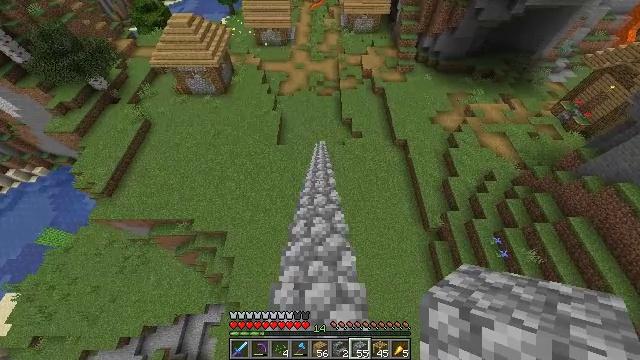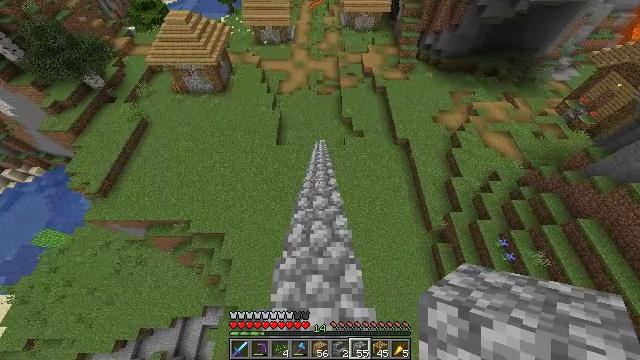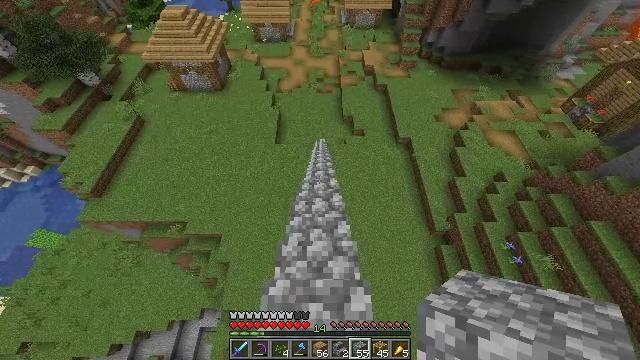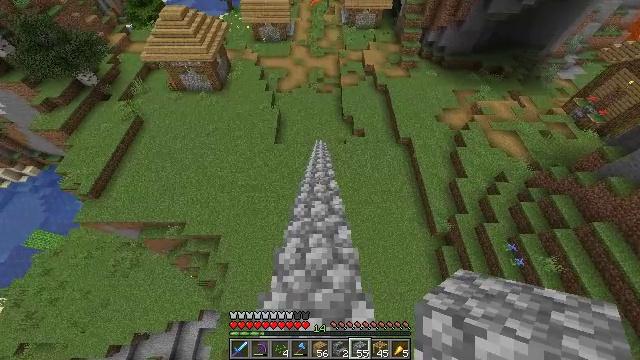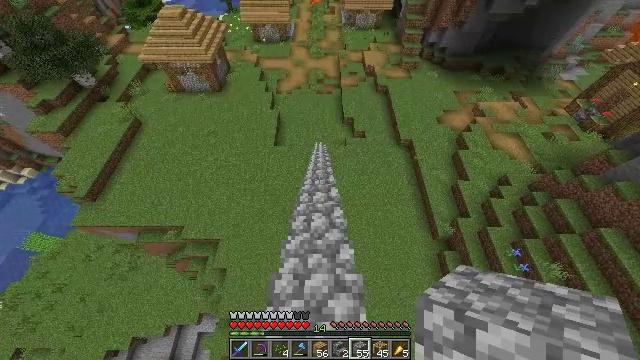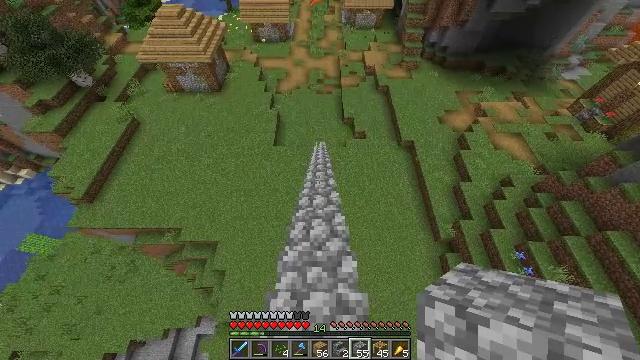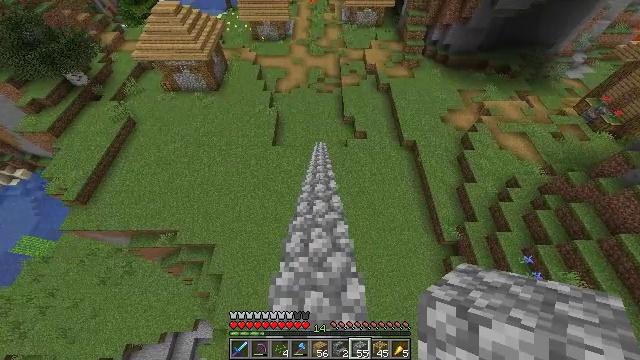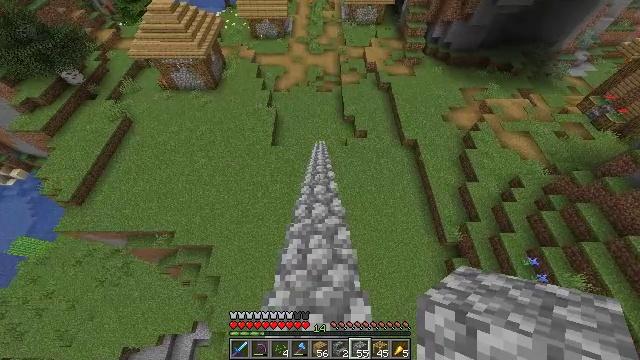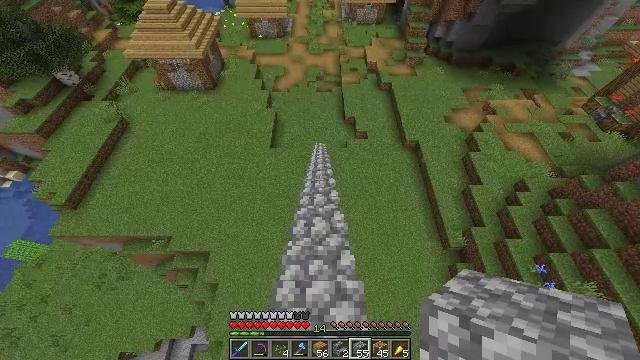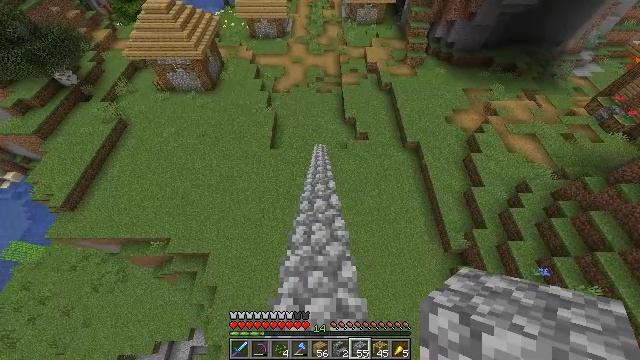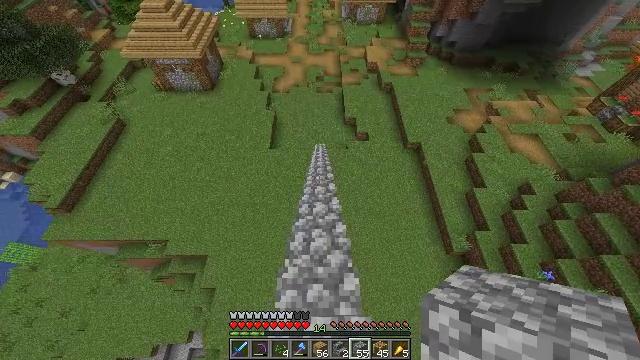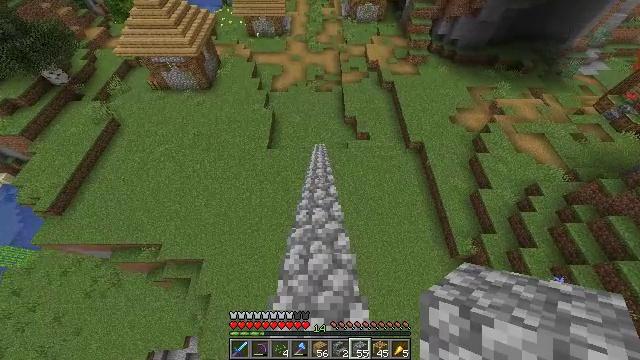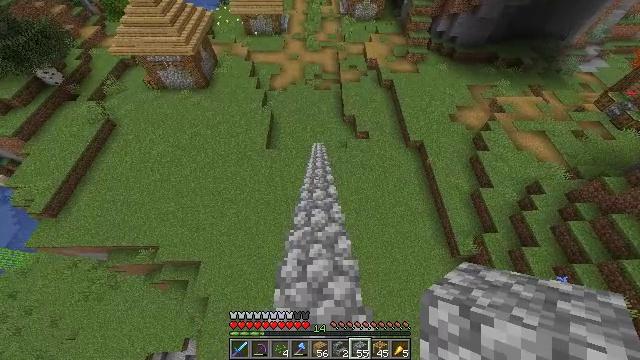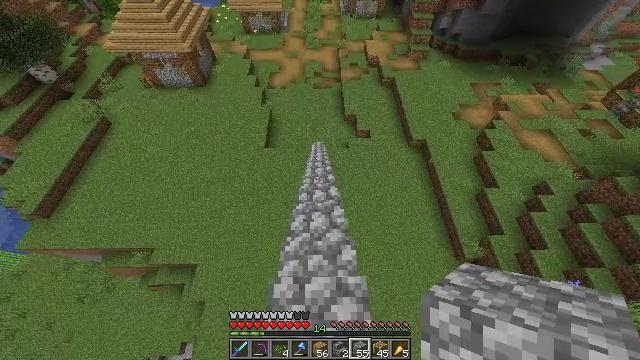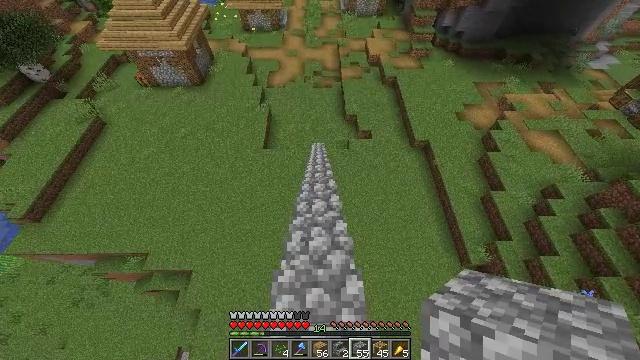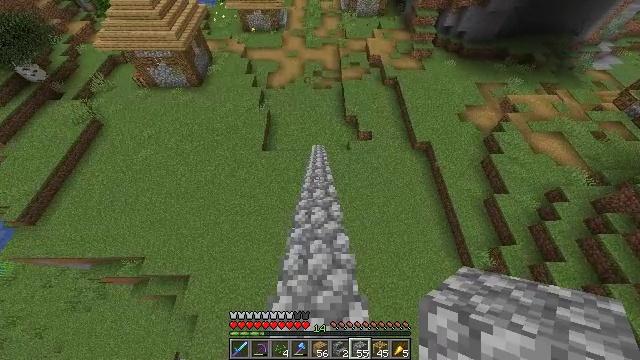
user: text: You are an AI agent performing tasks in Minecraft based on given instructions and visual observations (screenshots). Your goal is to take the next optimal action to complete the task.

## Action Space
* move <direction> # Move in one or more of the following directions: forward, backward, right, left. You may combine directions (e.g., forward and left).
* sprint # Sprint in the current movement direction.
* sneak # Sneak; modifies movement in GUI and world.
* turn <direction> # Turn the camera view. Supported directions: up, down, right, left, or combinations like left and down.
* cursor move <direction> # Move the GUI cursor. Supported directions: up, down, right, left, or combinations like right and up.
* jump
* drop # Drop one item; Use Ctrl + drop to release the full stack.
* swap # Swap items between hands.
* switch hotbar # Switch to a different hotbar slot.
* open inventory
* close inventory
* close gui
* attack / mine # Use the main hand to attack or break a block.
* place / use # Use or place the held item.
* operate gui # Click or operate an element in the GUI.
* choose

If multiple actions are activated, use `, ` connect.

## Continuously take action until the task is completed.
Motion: motion action
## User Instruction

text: Mine scaffolding to move it.
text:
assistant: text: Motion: move forward
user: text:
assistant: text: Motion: move forward, sprint
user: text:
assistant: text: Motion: move forward, sprint
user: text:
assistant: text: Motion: move forward, sprint
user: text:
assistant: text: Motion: move forward, sprint
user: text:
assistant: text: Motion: move forward, sprint
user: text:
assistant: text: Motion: move forward
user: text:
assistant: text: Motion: move forward
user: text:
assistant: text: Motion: move forward
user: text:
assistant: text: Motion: move forward
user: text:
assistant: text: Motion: move forward
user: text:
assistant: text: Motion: move forward
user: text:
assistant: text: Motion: move forward
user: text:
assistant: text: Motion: move forward, sprint
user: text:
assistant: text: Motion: move forward, sprint
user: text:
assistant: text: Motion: move forward, sprint
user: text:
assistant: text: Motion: move forward, sprint
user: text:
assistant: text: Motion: move forward
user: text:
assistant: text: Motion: move forward
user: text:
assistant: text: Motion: move forward
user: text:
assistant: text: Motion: move forward
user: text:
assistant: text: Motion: move forward
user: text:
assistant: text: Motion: move forward
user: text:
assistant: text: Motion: move forward, sprint
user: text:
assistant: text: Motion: move forward, sprint
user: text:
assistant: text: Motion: move forward, sprint
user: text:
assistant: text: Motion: move forward, sprint
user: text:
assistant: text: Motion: move forward, sprint
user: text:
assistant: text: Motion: move forward
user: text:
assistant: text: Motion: move forward